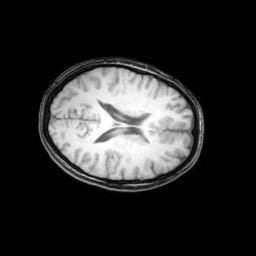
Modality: T1w
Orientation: axial
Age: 22
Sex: female
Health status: healthy
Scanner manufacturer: philips
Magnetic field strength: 3 T
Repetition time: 0.012 s
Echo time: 0.0037 s